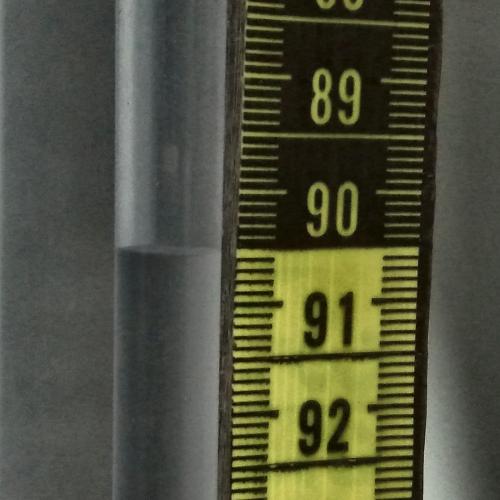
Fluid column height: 90.5 cm